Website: apple
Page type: customer-info-address
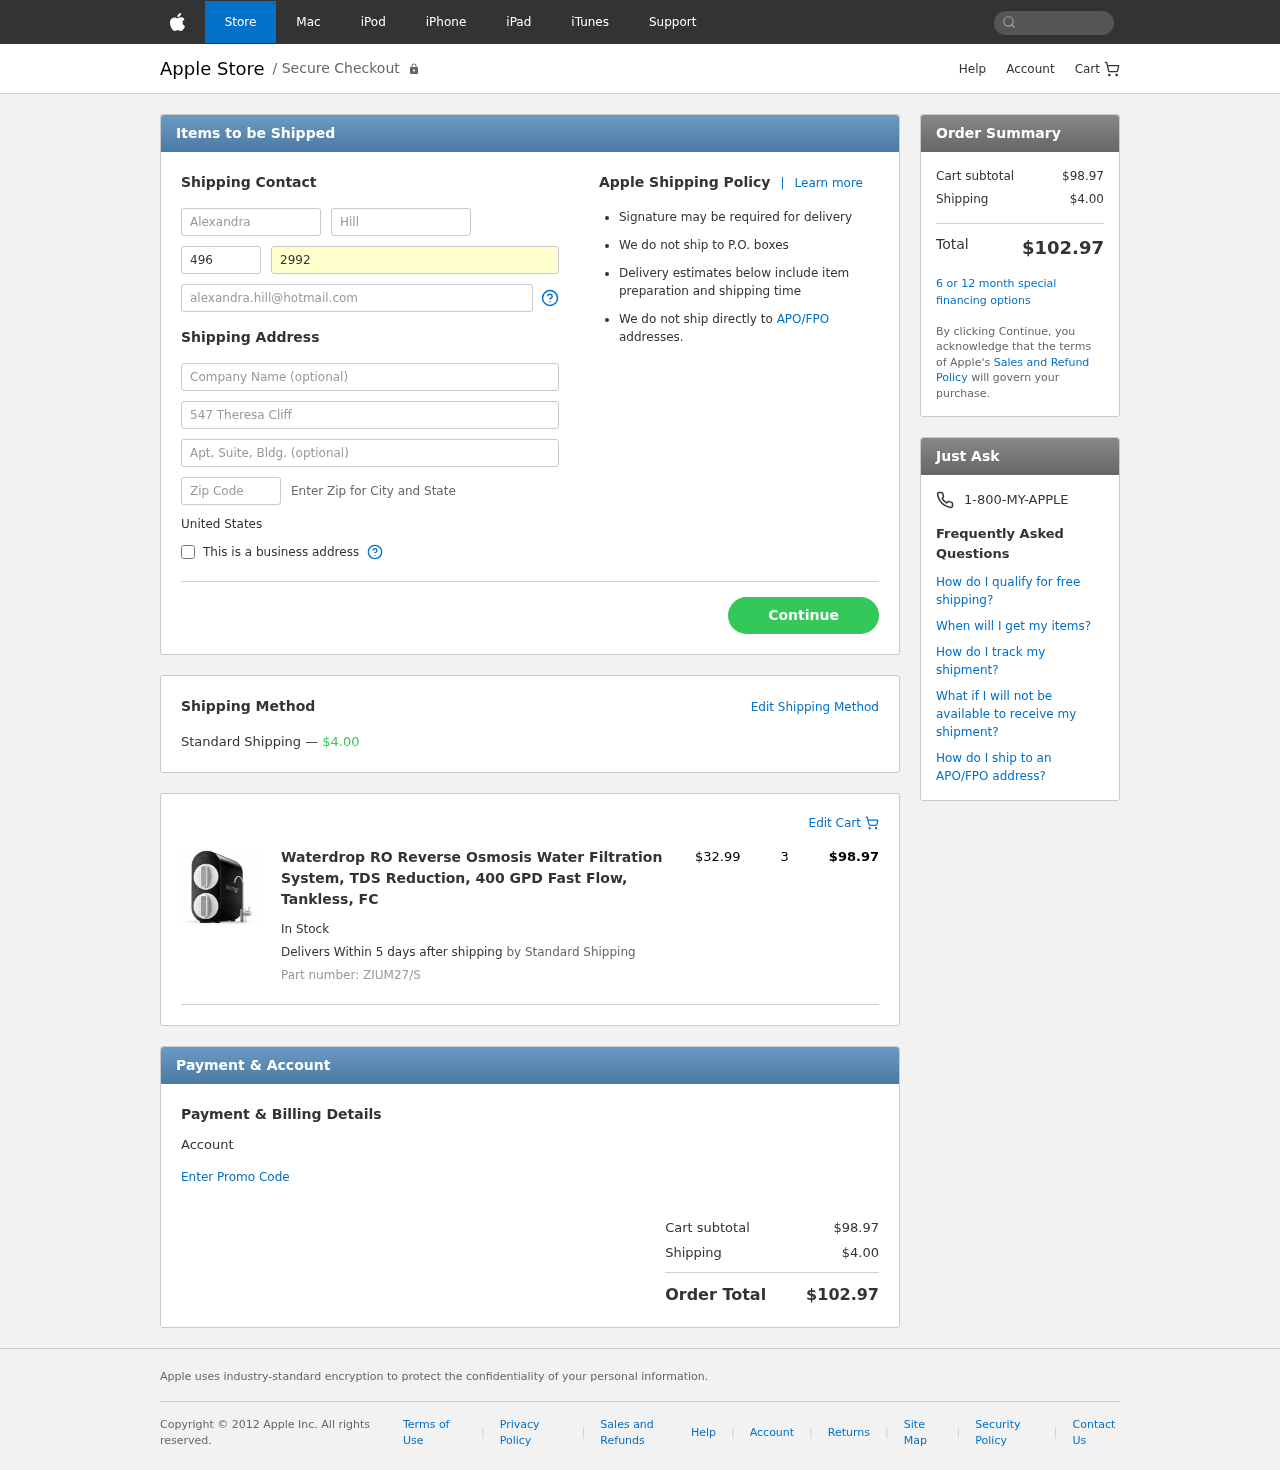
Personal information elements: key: PII_COUNTRY
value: United States
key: PII_FIRSTNAME
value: Alexandra
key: PII_LASTNAME
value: Hill
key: PII_PHONE_AREA
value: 496
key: PII_PHONE_LINE
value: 2992
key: PII_EMAIL
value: alexandra.hill@hotmail.com
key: PII_STREET
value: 547 Theresa Cliff
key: PII_POSTCODE
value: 41724
Product elements: key: PRODUCT1_NAME
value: Waterdrop RO Reverse Osmosis Water Filtration System, TDS Reduction, 400 GPD Fast Flow, Tankless, FC
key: PRODUCT1_PRICE
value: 32.99
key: PRODUCT1_QUANTITY
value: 3
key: PRODUCT1_SKU
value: ZIUM27/S
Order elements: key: ORDER_SHIPPING_COST
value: $4.00
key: ORDER_ITEM_TOTAL
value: $98.97
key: ORDER_SUBTOTAL
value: $98.97
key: ORDER_TOTAL
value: $102.97